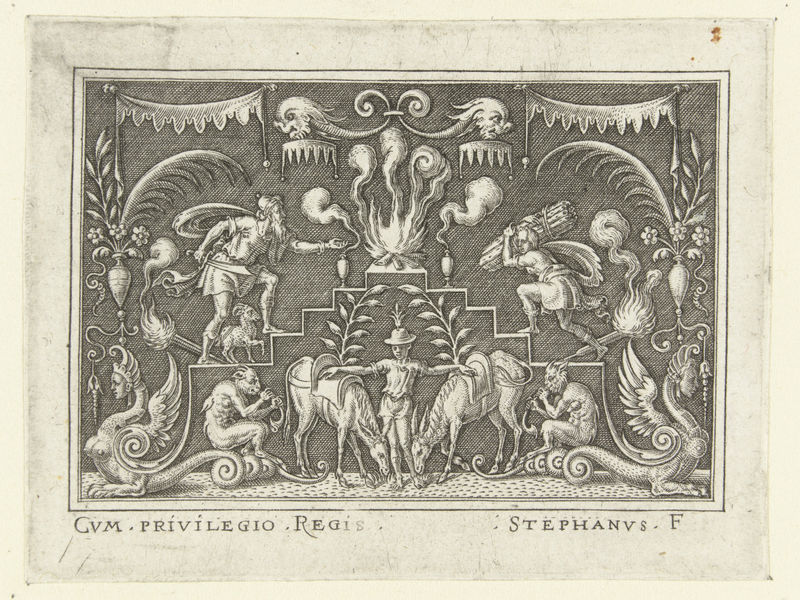
Titel: Abraham gaat Izaäk opofferen
Künstler: Etienne Delaune
Standort: Amsterdam
Institution: Rijksmuseum
Schlagwörter: hat, lamp, men, stairs, sword, old, flowers, print, plant, pot, vase, woodcut, wood, smoke, flower, hell, horses, man, plants, drawing, paper, bird, etching, beard, devil, torch, step, wings, banners, newspaper, leaves, engraving, animal, horse, fire, breasts, book, tent, goat, sheep, flute, wing, goats, latin, canopy, text, sphinx, donkey, burn, donkeys, demon, demons, tits, sphynx, vaze, plummage, climb, beasts, sphyinx, wizrd, vaza, vatra, cvijeće, criature, horose